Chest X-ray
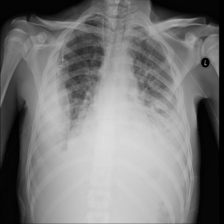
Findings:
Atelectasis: positive
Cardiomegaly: negative
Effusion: positive
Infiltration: negative
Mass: negative
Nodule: negative
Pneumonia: negative
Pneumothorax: negative
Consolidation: negative
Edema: negative
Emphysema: negative
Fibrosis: negative
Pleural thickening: negative
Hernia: negative